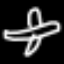
Label: airplane